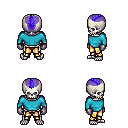
a pixel art fantasy rpg character, male body template, skeleton, teal long-sleeve shirt, gold greaves, blue short mohawk hairstyle, metal gloves, four views (front, back, left, right), 2x2 character sprite sheet, small pixel art, hard edges, no anti-aliasing